Aerial crown-view tile of a tropical tree (Barro Colorado Island, Panama), acquired 20250512:
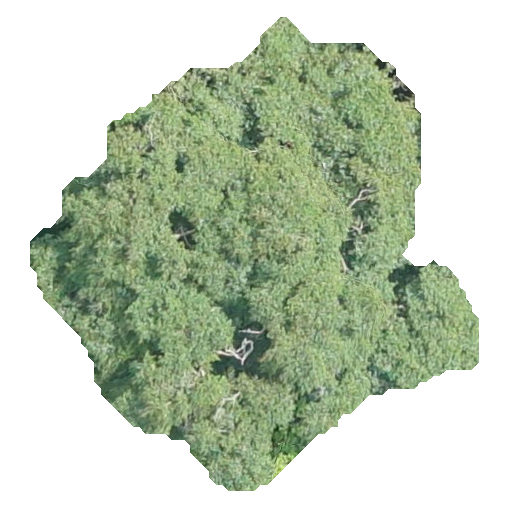
Species: Chrysophyllum cainito
GBIF accepted scientific name: Chrysophyllum cainito
Crown area: 189.911 m²